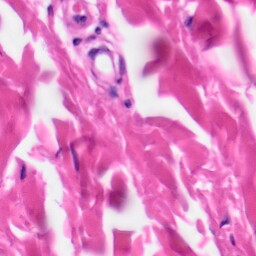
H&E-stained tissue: Skin